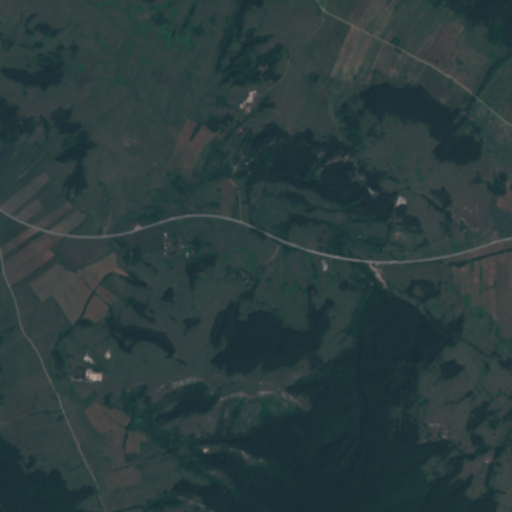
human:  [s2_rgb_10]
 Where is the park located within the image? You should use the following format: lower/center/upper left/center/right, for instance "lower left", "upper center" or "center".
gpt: The park is located in the lower left of the image.
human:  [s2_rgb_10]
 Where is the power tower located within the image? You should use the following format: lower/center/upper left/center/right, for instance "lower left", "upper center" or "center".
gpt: The power tower is located in the center left of the image.
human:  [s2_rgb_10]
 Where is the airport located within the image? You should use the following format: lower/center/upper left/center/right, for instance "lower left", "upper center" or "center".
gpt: There is no airport in the image.